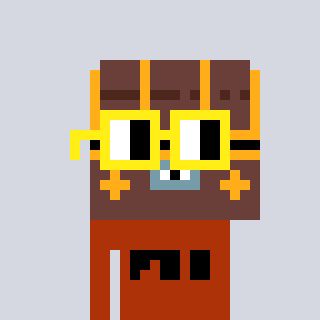
a pixel art character with square yellow glasses, a treasure chest-shaped head and a hotbrown-colored body on a cool background